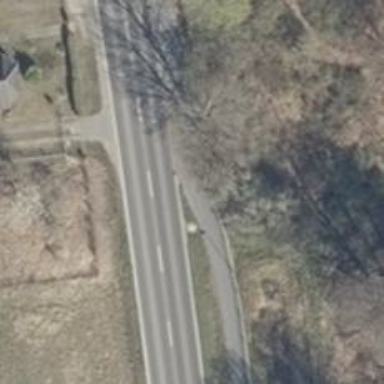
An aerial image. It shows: Asphalt sidewalk along the footway.